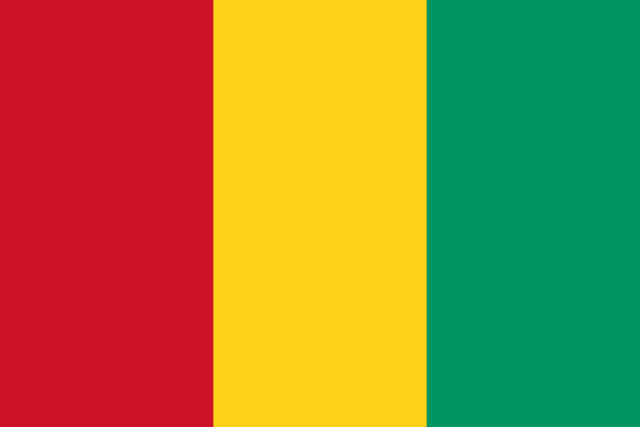
Country: Guinea
Country code: gn